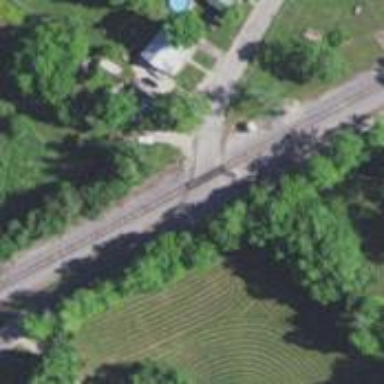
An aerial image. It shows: Level crossing along the railway.